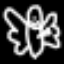
Label: angel